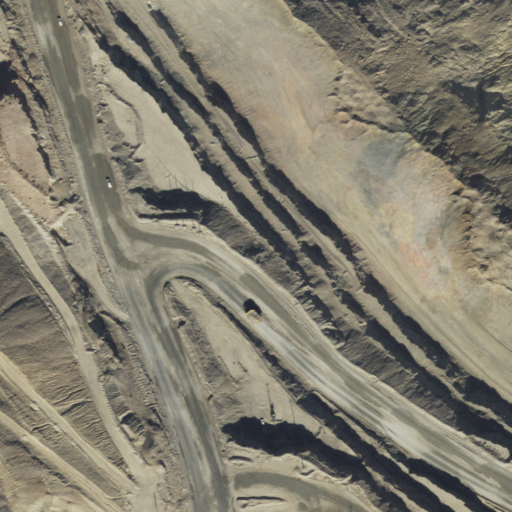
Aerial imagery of mountain in Arizona named Lucy Peak containing barren land and shrub